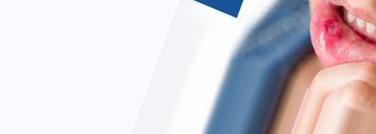
Condition: Mouth Ulcer